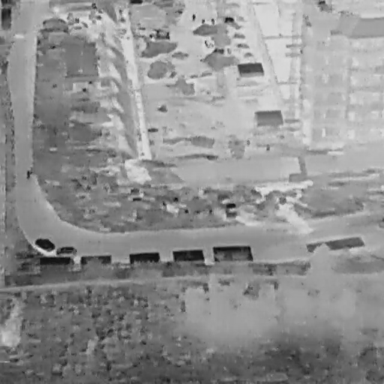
There are three People in the infrared image.